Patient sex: M
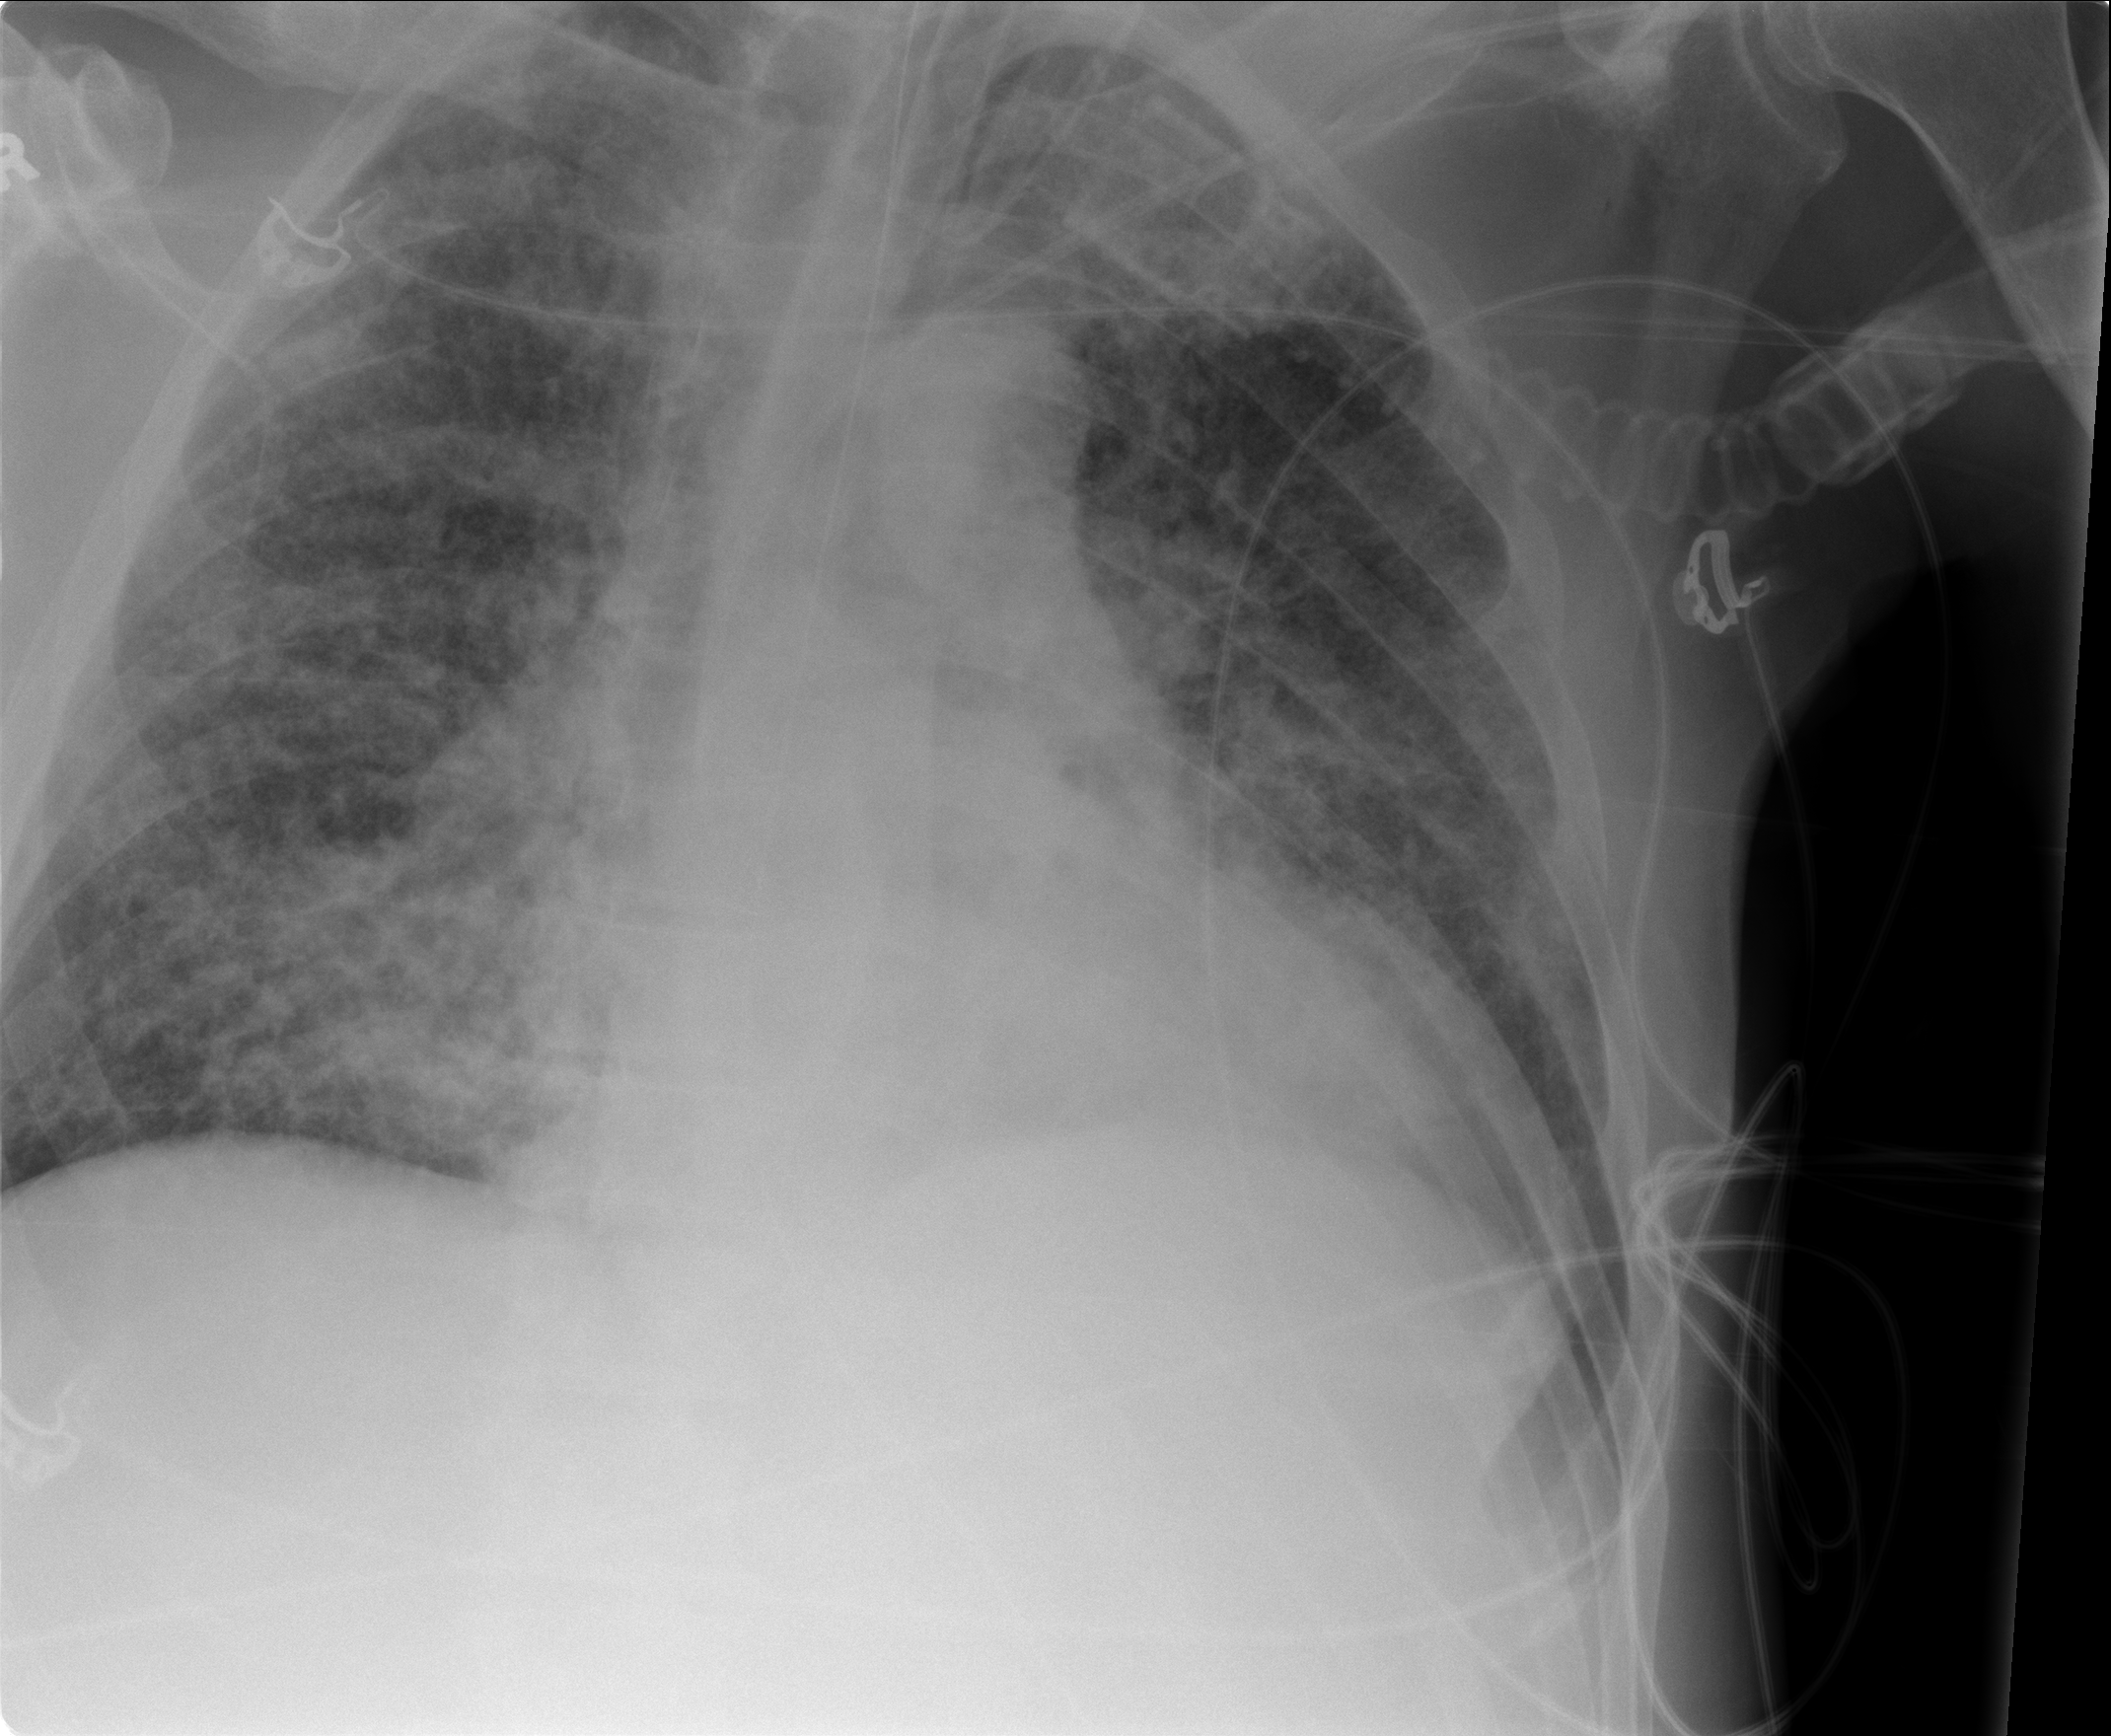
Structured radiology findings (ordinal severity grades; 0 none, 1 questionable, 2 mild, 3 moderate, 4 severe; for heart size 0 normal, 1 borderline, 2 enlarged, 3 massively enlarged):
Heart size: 0
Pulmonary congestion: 2
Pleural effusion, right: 0
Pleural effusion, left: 0
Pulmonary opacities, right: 4
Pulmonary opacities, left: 4
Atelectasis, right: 0
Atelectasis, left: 0